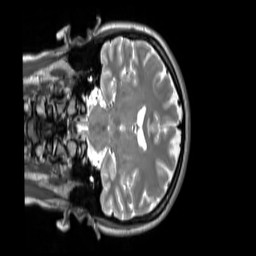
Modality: T2w
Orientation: coronal
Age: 25
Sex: female
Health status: ill
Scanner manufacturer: siemens
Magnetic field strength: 3 T
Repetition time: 2.8 s
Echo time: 0.326 s